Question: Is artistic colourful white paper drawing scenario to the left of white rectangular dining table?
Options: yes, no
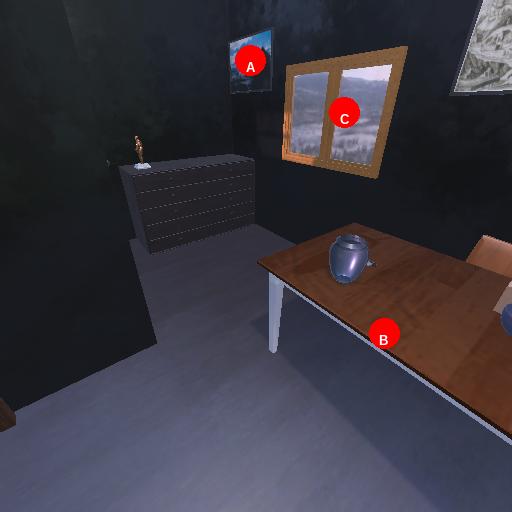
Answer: yes